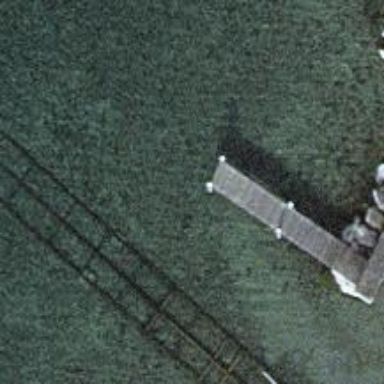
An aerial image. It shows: Man-made pier.